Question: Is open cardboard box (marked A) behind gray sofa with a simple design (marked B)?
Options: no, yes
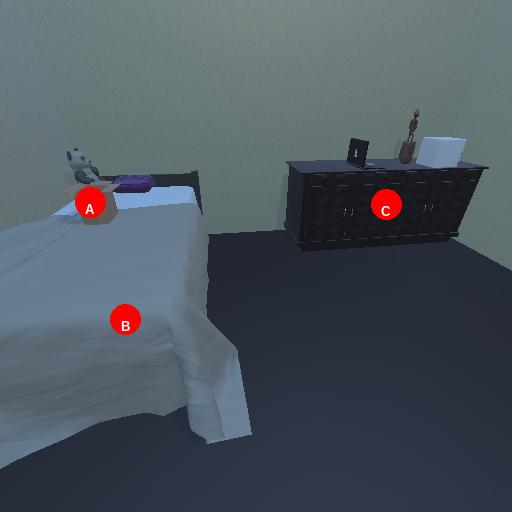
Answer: no